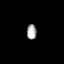
Tissue: lung
Cell type: Endothelial cells
Senescence score: 0.5427
Nuclear area (px): 144
Mean DAPI intensity: 169.104